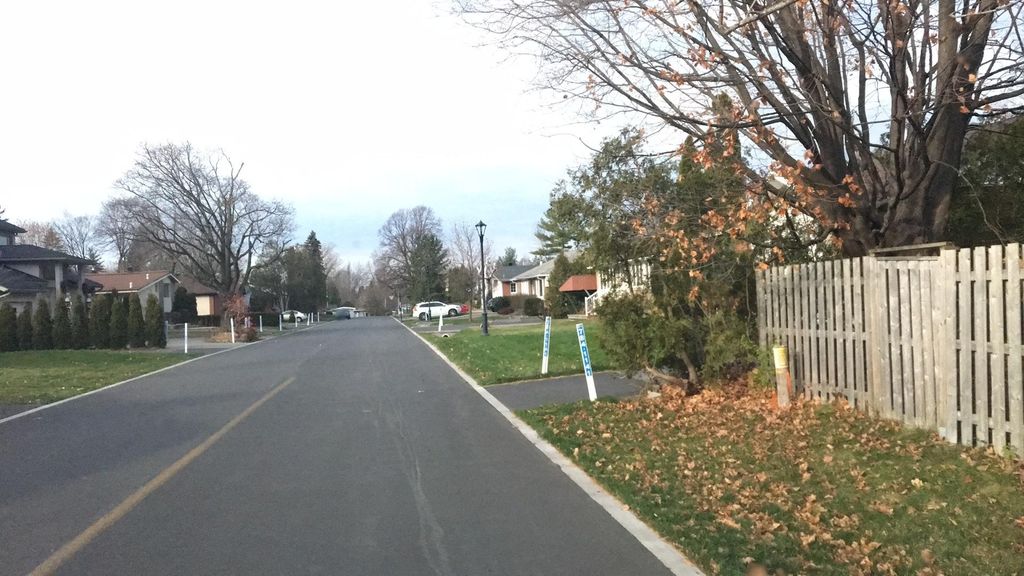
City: montreal